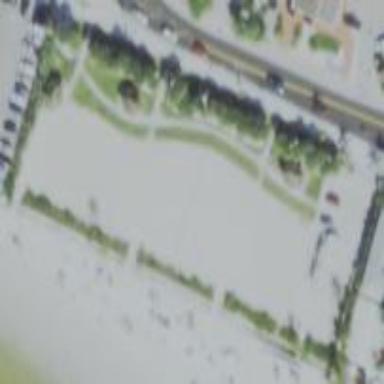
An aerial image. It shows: Park.